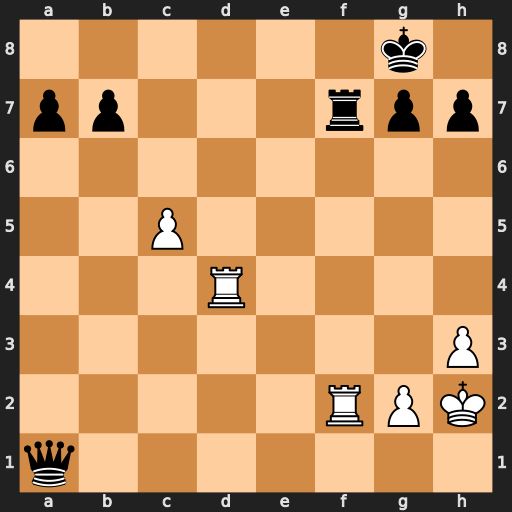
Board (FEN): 6k1/pp3rpp/8/2P5/3R4/7P/5RPK/q7
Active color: w
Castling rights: -
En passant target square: -
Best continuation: Rd8+ Rf8 Rfxf8#